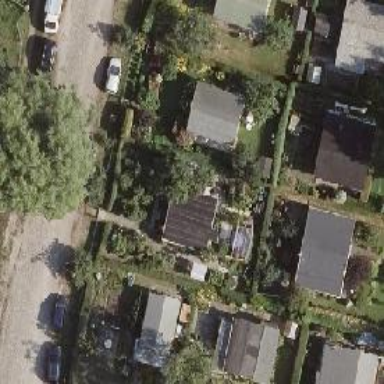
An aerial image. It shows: Plot in the allotments.